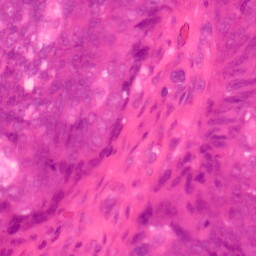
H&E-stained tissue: Colon